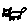
Label: cat